Field crop: maize
Growth stage: 2
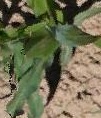
Species: maize